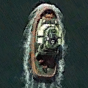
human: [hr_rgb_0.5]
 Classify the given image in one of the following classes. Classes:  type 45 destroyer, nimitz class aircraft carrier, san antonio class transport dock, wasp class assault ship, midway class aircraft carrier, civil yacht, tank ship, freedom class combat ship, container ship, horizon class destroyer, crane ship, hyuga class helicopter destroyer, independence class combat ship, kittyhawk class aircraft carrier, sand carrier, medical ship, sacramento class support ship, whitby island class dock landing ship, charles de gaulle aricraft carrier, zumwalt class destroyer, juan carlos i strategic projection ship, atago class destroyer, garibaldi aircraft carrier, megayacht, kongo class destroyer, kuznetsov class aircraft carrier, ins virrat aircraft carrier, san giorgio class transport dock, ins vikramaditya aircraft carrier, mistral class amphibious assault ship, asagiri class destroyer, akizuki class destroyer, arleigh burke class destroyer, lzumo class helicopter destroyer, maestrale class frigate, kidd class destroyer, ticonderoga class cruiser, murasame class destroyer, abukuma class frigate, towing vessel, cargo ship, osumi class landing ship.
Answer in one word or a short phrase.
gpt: Towing vessel